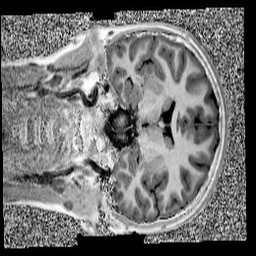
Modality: UNIT1
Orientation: coronal
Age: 13
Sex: female
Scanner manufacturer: siemens
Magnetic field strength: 3 T
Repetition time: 4 s
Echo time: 0.00299 s